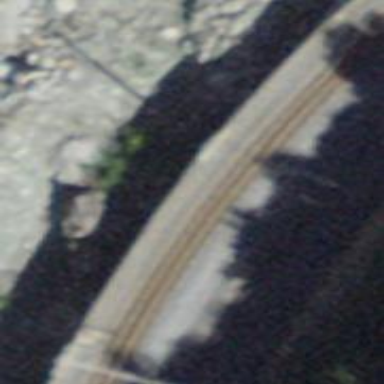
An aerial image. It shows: Narrow-gauge railway with electrified contact line.